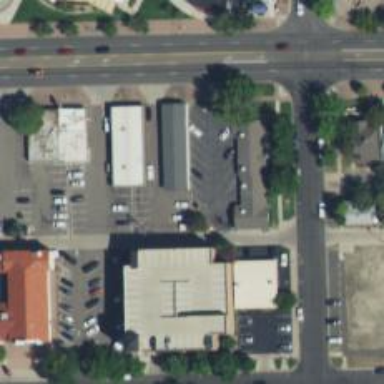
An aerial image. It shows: Parking space is available.